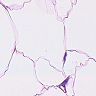
Metastatic tissue present: no